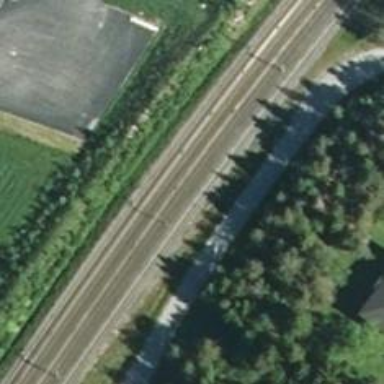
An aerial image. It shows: Electrified rail siding with contact line.